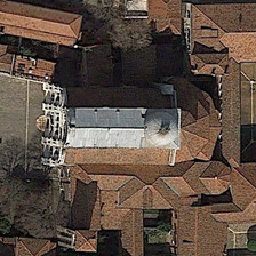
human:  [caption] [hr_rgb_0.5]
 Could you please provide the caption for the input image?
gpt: There is a vast space before the grey roof of the church.

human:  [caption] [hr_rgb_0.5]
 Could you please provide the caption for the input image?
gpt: There is a vast space in front of the gray roof of the church.

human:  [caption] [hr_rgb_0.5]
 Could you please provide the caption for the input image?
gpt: There is a large space in front of the grey roof of the church.

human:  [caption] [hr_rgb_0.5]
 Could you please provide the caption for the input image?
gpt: There is a large space in front of the gray roof of the church.

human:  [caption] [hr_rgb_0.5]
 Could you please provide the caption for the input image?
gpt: There is a large open space in front of the church roof.